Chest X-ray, AP view. Patient: 41 years old, sex M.
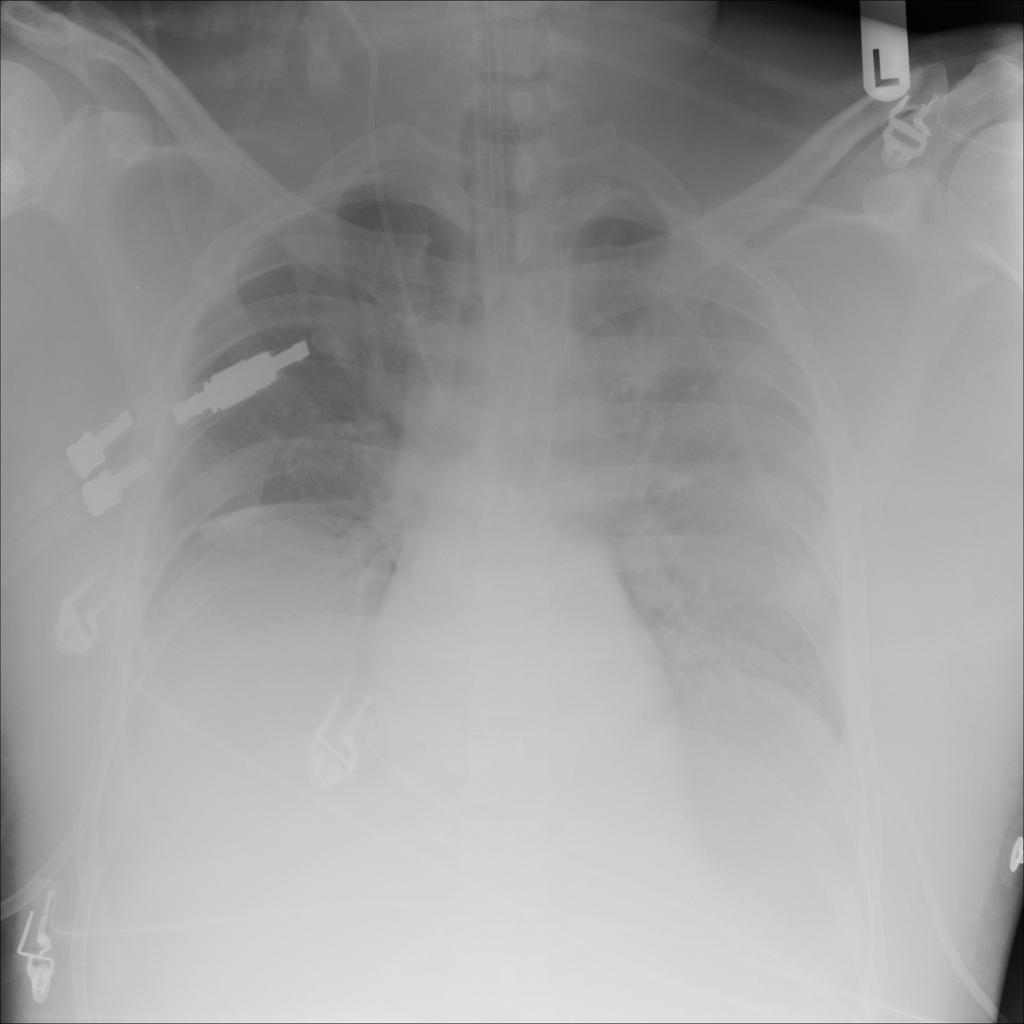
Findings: No Finding